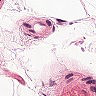
Metastatic tissue present: no